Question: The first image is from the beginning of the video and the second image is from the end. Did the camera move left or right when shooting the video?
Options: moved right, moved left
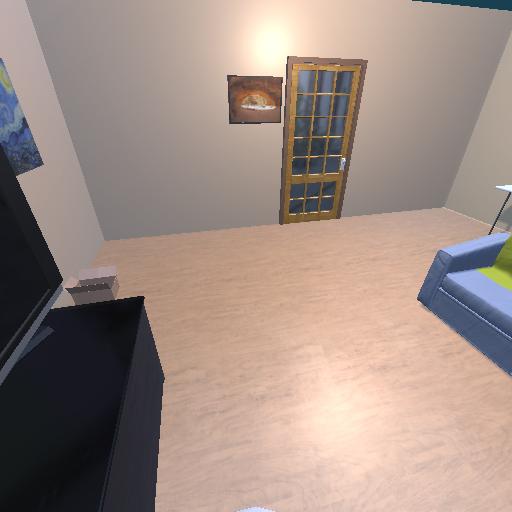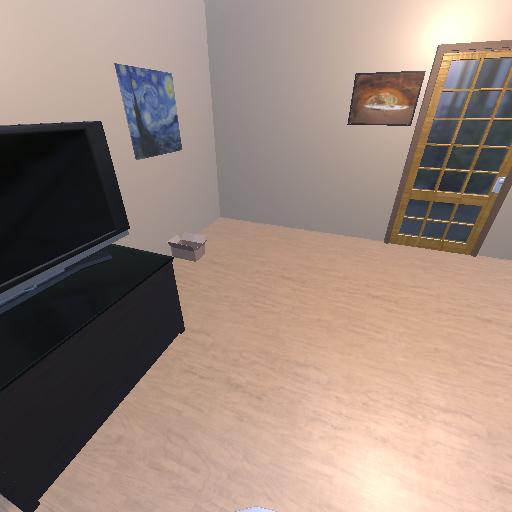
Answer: moved right